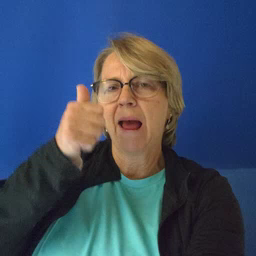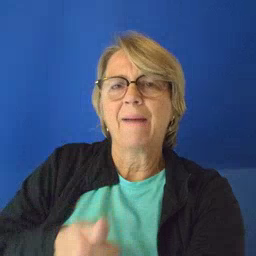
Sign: every